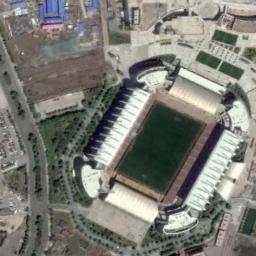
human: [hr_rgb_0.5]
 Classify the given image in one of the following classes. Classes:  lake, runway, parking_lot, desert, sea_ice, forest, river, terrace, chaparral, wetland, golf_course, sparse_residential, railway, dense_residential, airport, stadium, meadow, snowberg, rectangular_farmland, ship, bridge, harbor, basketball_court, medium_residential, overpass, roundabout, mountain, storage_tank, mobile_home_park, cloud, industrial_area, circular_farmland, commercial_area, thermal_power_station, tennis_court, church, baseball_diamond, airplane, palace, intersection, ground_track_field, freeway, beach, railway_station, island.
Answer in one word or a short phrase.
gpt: stadium